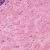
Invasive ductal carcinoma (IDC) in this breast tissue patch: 0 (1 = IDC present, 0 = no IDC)